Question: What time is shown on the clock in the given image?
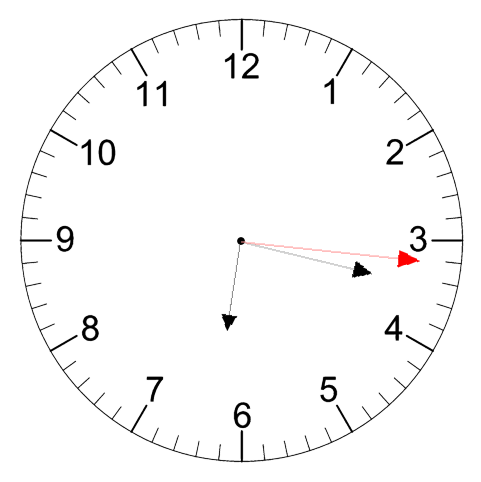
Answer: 06:17:16